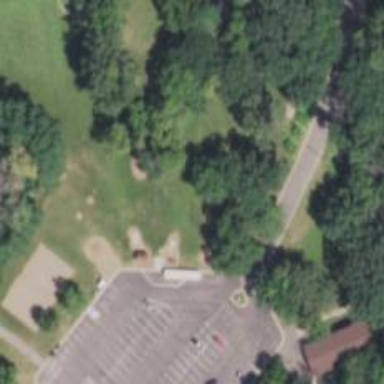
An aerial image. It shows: Disc golf basket.